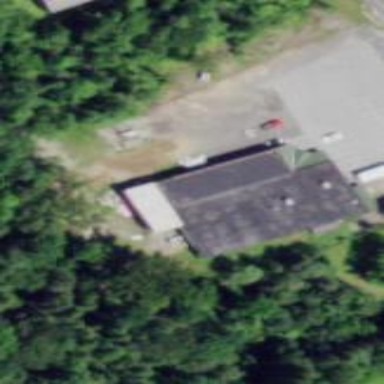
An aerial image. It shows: Building housing bowling alley.